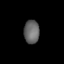
Tissue: lung
Cell type: T cells
Senescence score: 0.6138
Nuclear area (px): 361
Mean DAPI intensity: 99.501